Question: I have the following method:
'''
- (void) savePhotoToUser {
NSData *imageData = UIImageJPEGRepresentation(_imgView.image, 1.0);
PFFile *imageFile = [PFFile fileWithName:@"img.png" data:imageData];
[imageFile saveInBackgroundWithBlock:^(BOOL succeeded, NSError *error) {
if (!error) {
//THIS IS WHERE I NEED HELP
//
PFObject *userPhoto = [PFObject objectWithClassName:@"User"];
//
//
[userPhoto setObject:imageFile forKey:@"profilePicture"];
[userPhoto saveInBackgroundWithBlock:^(BOOL succeeded, NSError *error) {
if (!error) {
NSLog(@"Saved %@ for user %@", imageFile, userPhoto);
//Push ViewController
}
else{
NSLog(@"Error: %@ %@", error, [error userInfo]);
}
}];
}
else{
NSLog(@"Error: %@ %@", error, [error userInfo]);
}
}];
}
'''
I am trying to save a PFObject to the Main User class in Parse. I have column with the profilePicture label but when I run the method, I get a new classed named User (in addition to the existing one) and the image is dropped there. I'm showing an image of my Parse instance with the class and intended object to hold the image.
Any help would be appreciated! :)

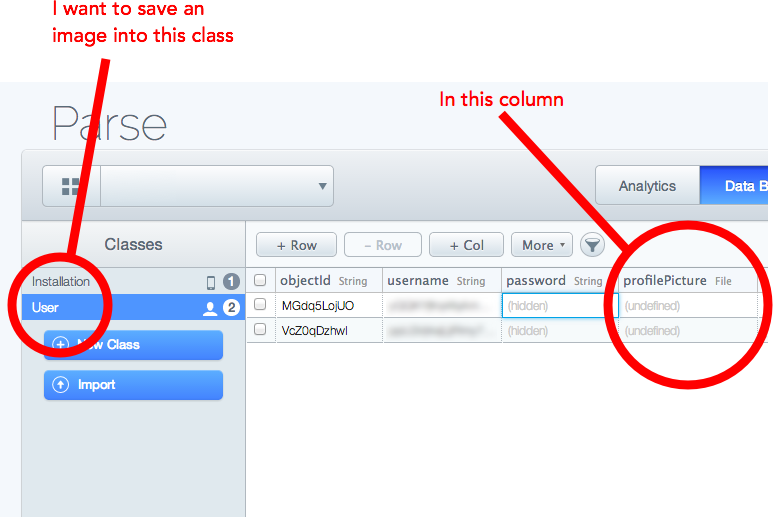
Answer: Here's what worked:
What needed to happen (and @Vidhyanand900 was on the right track, but wasn't 100%) was to save the image in the background and then setObject to set image to the current user.
'''
NSData *imageData = UIImageJPEGRepresentation(_imgView.image, 1.0);
PFFile *imageFile = [PFFile fileWithName:@"img.png" data:imageData];
[imageFile saveInBackground];
PFUser *user = [PFUser currentUser];
[user setObject:imageFile forKey:@"profilePicture"];
[user saveInBackgroundWithBlock:^(BOOL succeeded, NSError *error) {
if (!error) {
//...REST OF CODE...
'''
Answer was found here: <URL>
---
Here's the answer in :
'''
let imageData: NSData = UIImageJPEGRepresentation(image, 1.0)
let imageFile: PFFile = PFFile(name:"image.jpg", data:imageData)
imageFile.save()
let user = PFUser.currentUser()
user.setObject(imageFile, forKey: "profilePicture")
user.saveInBackgroundWithBlock {
(success: Bool!, error: NSError!) -> Void in
if (success != nil) {
println("saving")
}
}
'''